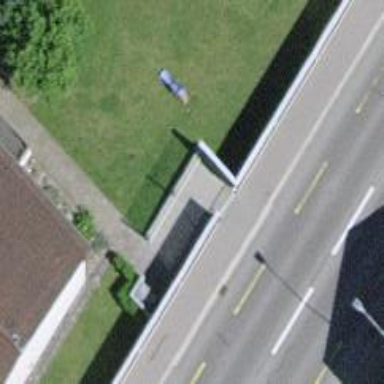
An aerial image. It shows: Road with steps.